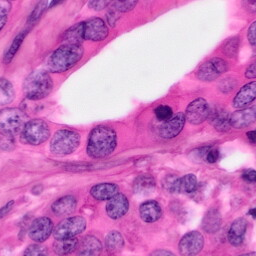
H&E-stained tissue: Pancreatic